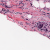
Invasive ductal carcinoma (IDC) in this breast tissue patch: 1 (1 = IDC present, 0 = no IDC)